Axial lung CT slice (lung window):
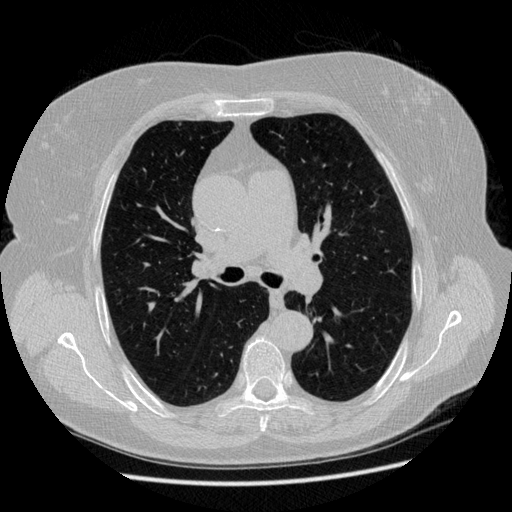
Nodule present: no